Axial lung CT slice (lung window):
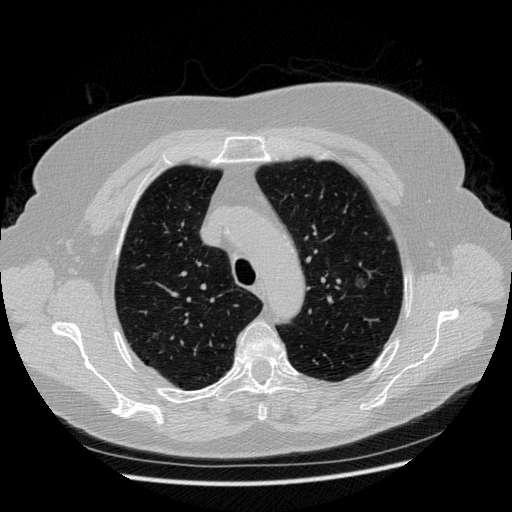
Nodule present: yes
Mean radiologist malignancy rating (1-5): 3.5